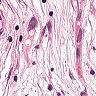
Metastatic tissue present: no